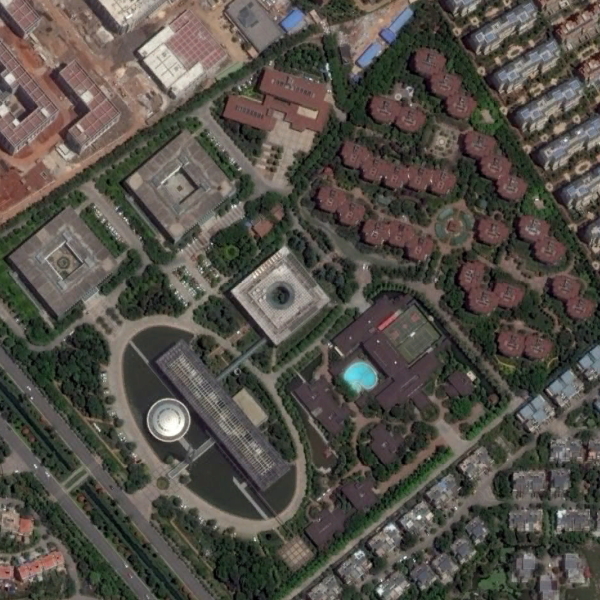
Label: Resort